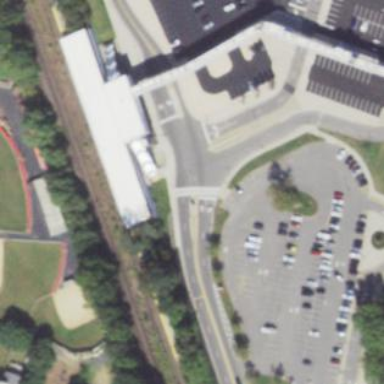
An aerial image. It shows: Platform for public transport and railway.